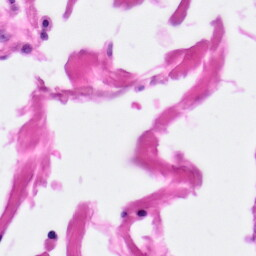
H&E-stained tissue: Pancreatic